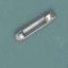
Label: civil